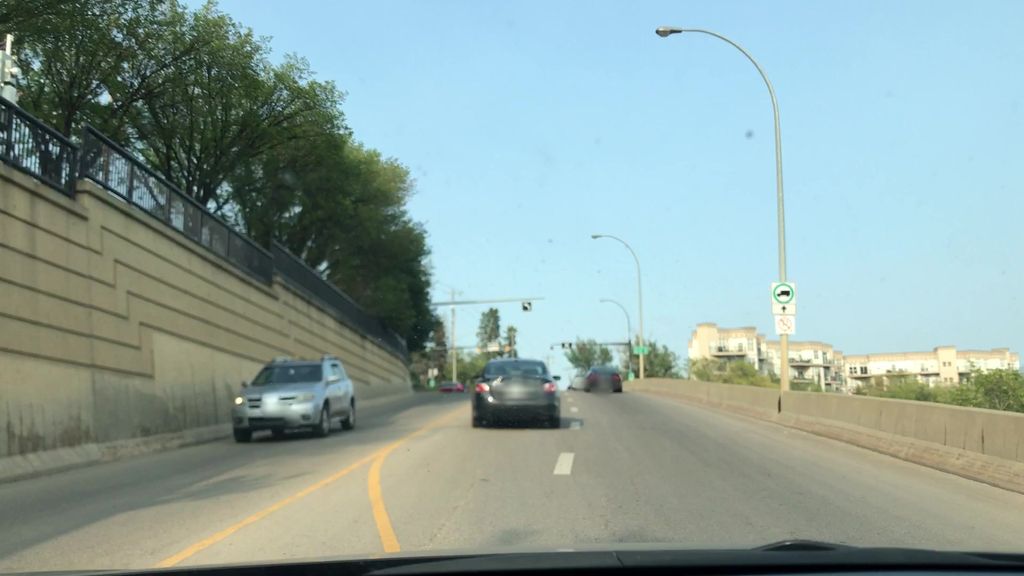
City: edmonton